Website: bh-photo
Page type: gifting
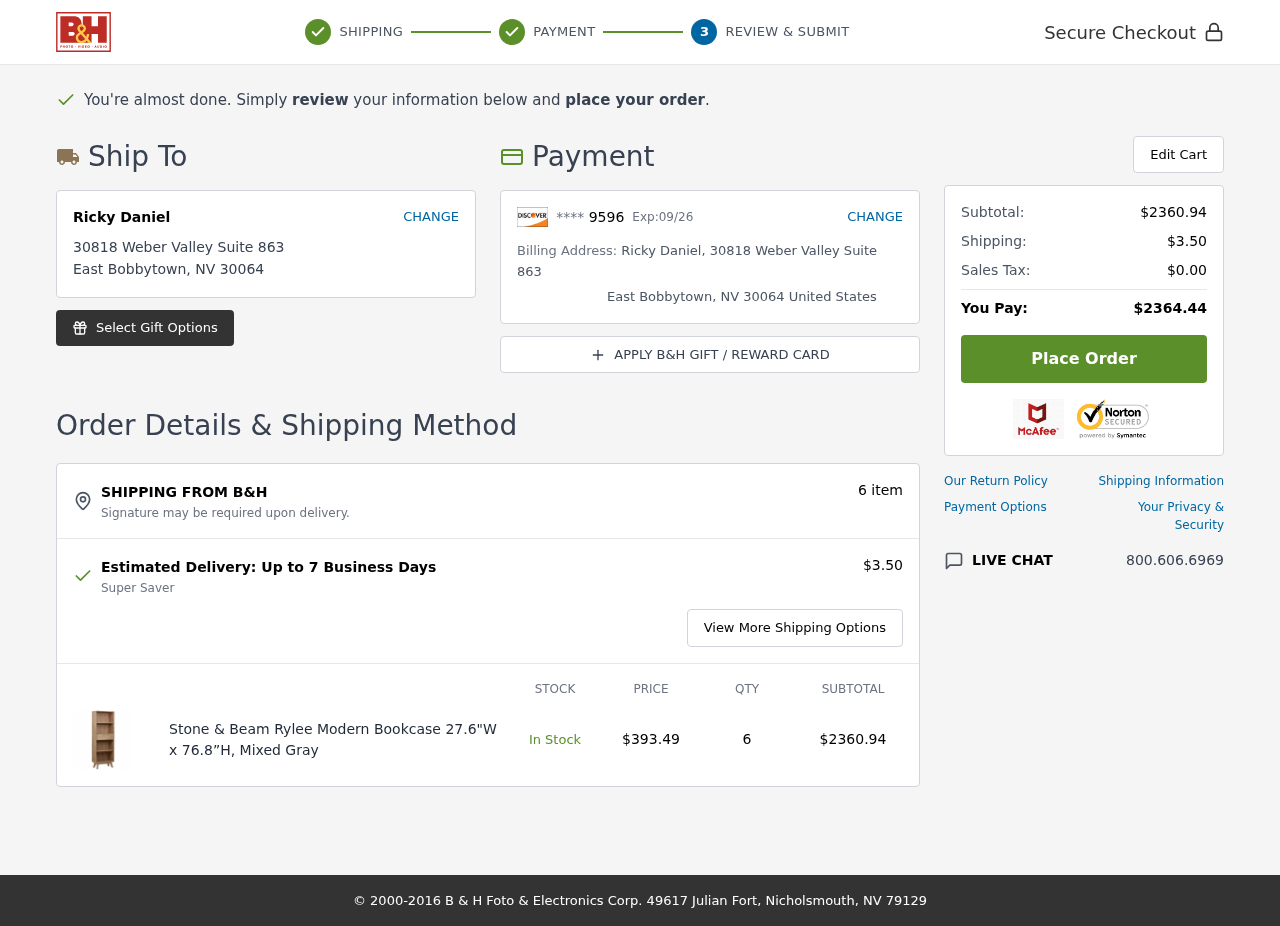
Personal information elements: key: PII_CARD_EXPIRY
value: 09/26
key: PII_CARD_LAST4
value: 9596
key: PII_CITY
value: East Bobbytown
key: PII_COUNTRY
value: United States
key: PII_FULLNAME
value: Ricky Daniel
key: PII_POSTCODE
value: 30064
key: PII_STATE_ABBR
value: NV
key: PII_STREET
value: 30818 Weber Valley Suite 863
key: PII_FULLNAME2
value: Ricky Daniel
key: PII_STREET2
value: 30818 Weber Valley Suite 863
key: PII_CITY2
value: East Bobbytown
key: PII_STATE_ABBR2
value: NV
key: PII_POSTCODE2
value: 30064
Product elements: key: PRODUCT1_NAME
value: Stone & Beam Rylee Modern Bookcase 27.6"W x 76.8”H, Mixed Gray
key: PRODUCT1_PRICE
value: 393.49
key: PRODUCT1_QUANTITY
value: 6
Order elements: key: ORDER_NUM_ITEMS
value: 6 item
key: ORDER_SHIPPING_COST
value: $3.50
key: ORDER_SUBTOTAL
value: $2360.94
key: ORDER_TAX
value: $0.00
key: ORDER_TOTAL
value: $2364.44